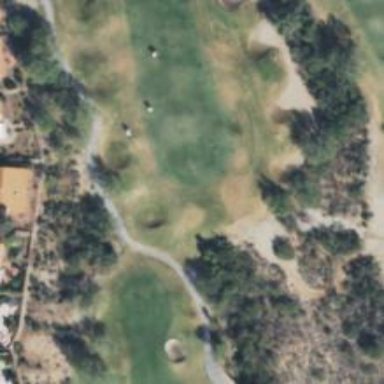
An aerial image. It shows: View of golf hole.